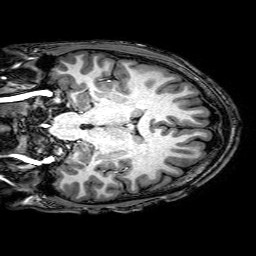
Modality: T1w
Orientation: coronal